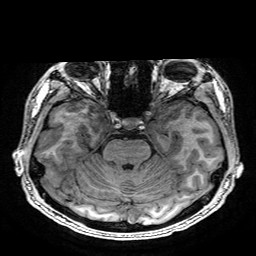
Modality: T1w
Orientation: coronal
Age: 22
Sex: male
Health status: healthy
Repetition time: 2.53 s
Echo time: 0.0034 s